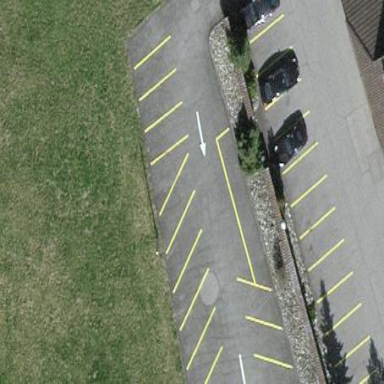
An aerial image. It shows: Parking area with surface.